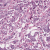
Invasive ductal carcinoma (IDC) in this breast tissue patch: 1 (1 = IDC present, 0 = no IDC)